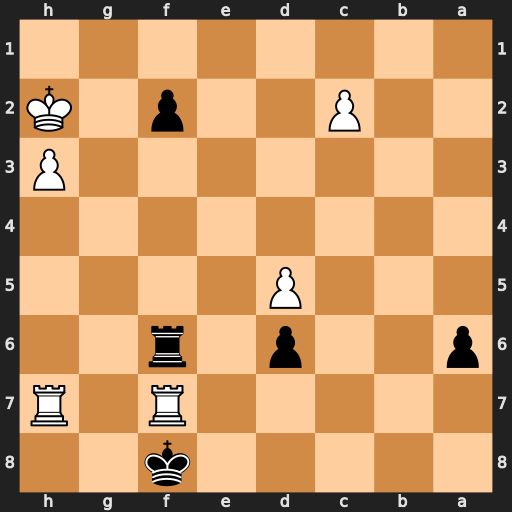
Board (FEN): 5k2/5R1R/p2p1r2/3P4/8/7P/2P2p1K/8
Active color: b
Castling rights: -
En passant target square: -
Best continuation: Rxf7 Rxf7+ Kxf7 Kg2 a5